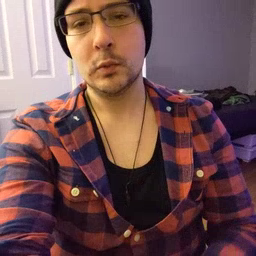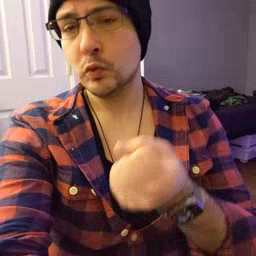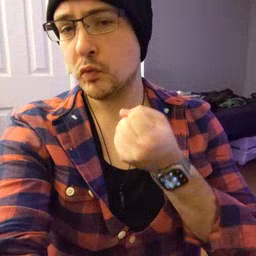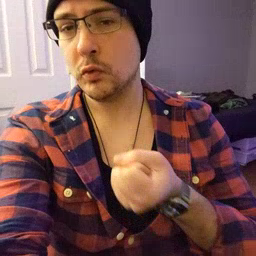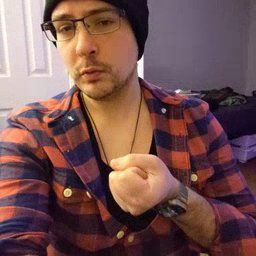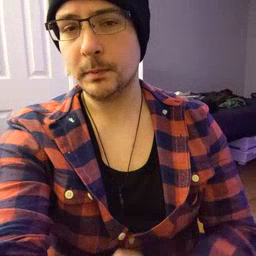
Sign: drawer